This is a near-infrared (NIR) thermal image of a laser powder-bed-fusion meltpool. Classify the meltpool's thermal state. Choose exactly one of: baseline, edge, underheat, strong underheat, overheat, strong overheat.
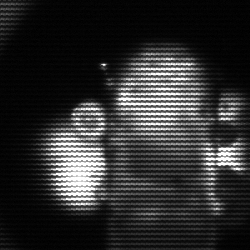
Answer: strong underheat